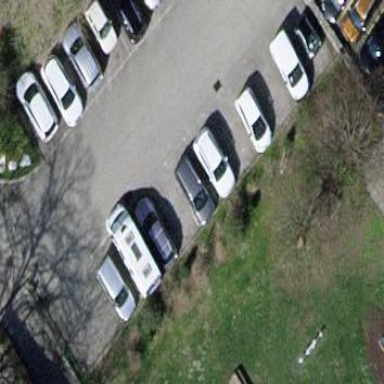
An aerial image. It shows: Parking area with surface.